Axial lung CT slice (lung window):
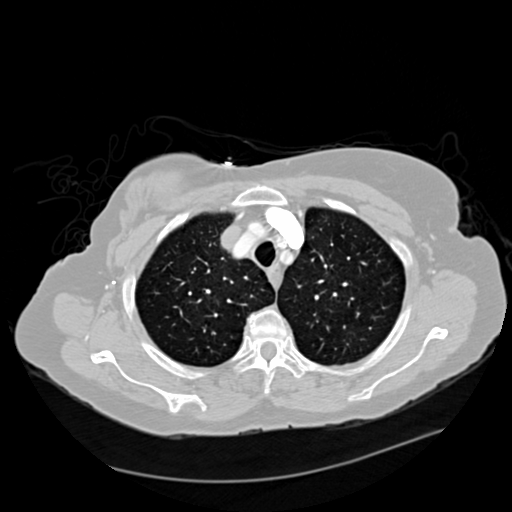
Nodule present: no